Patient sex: M
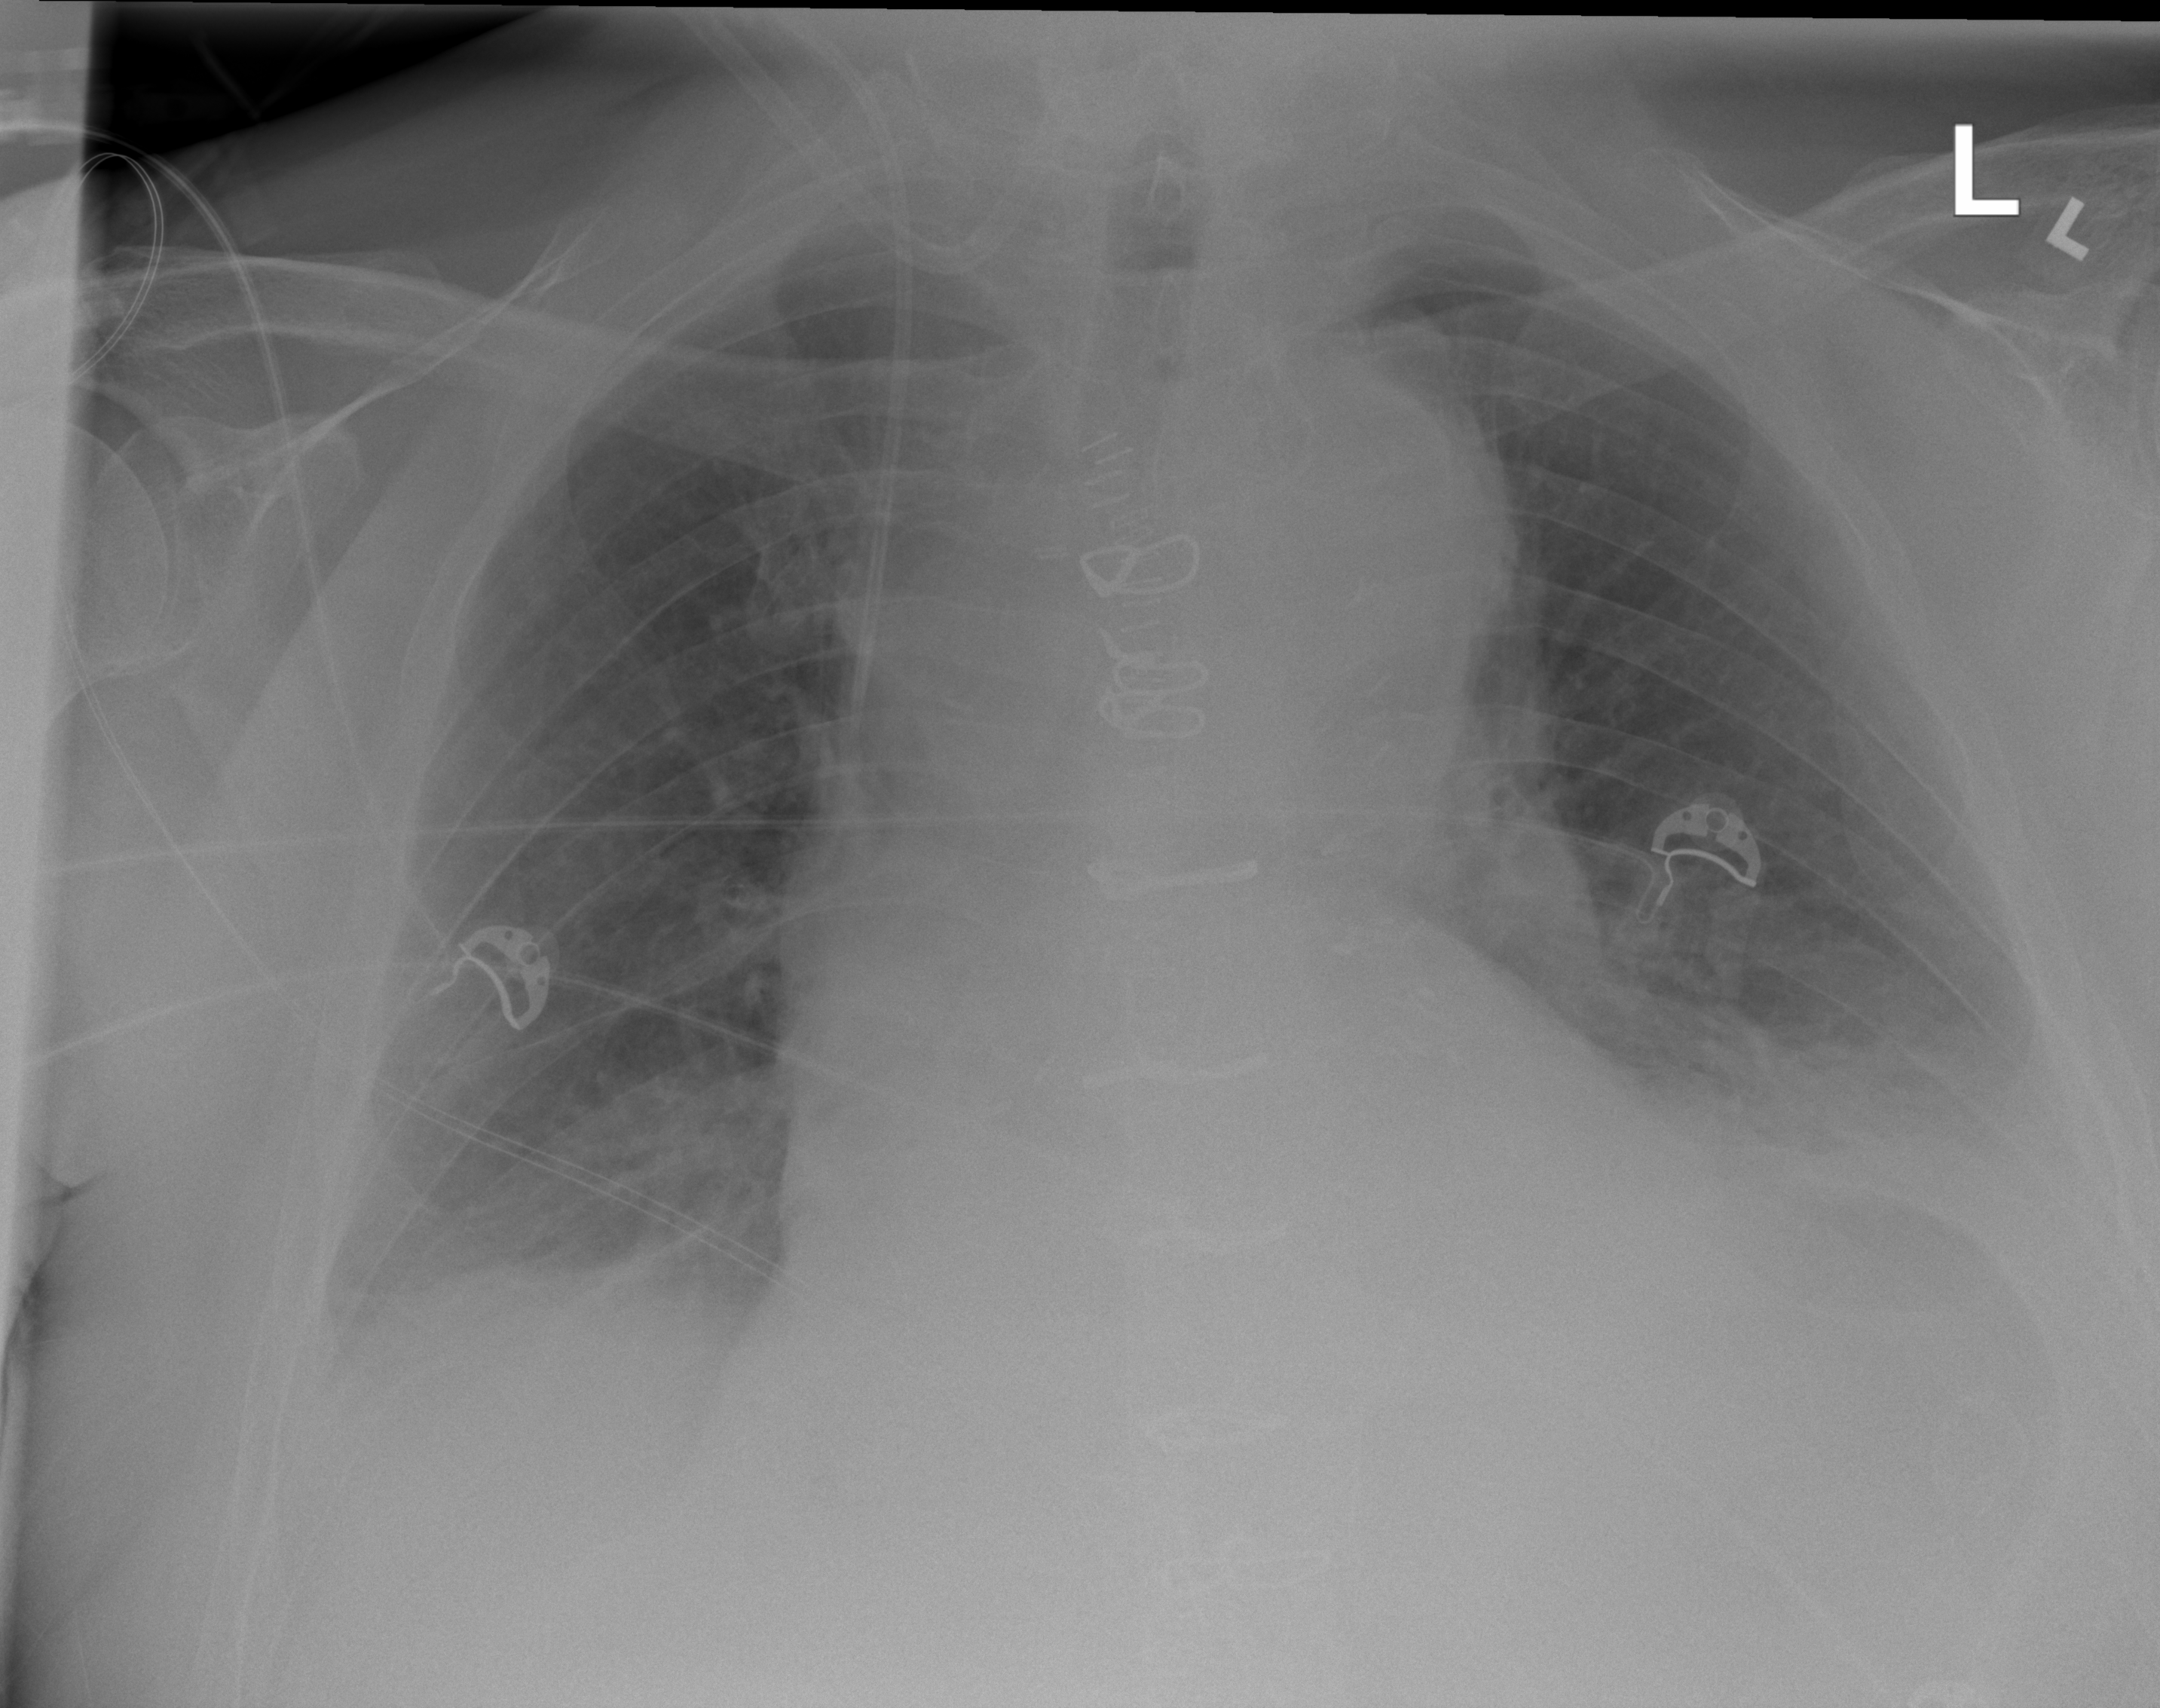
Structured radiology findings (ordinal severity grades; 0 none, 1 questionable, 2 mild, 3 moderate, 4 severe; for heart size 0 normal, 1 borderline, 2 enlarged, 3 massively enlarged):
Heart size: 1
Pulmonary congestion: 2
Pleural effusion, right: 2
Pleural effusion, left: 2
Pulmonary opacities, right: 0
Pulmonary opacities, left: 0
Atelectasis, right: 2
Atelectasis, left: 2